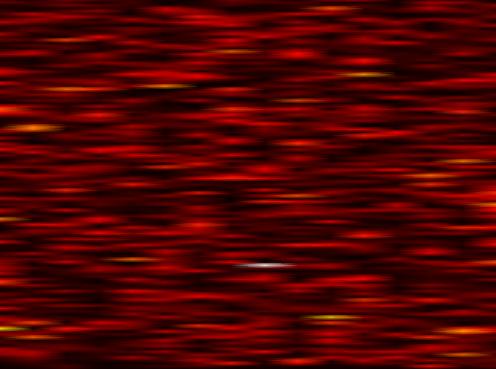
Label: UFMC